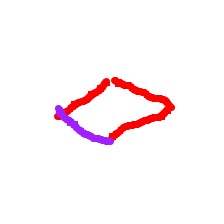
Shape: rhombus